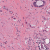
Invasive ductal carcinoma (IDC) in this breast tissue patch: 1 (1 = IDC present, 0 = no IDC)